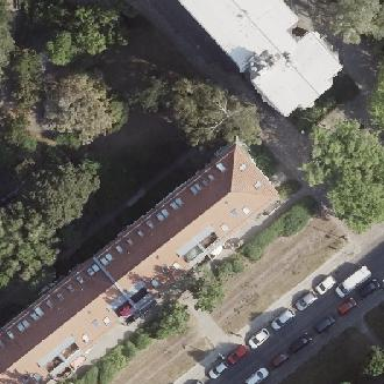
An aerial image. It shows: Hipped roof apartment building.